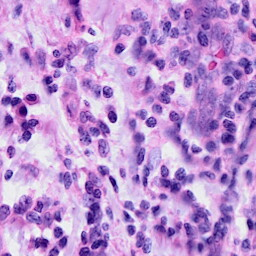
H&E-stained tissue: Cervix